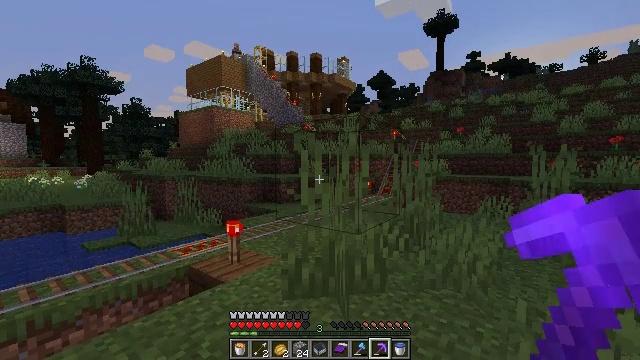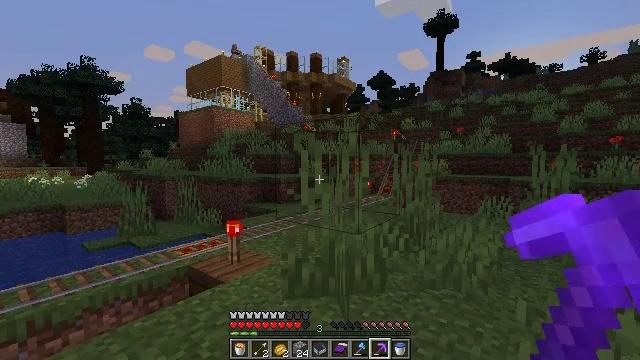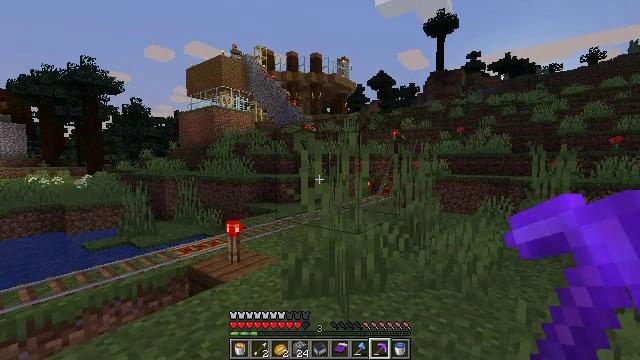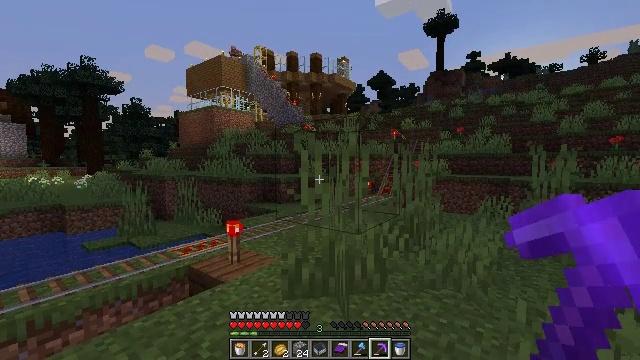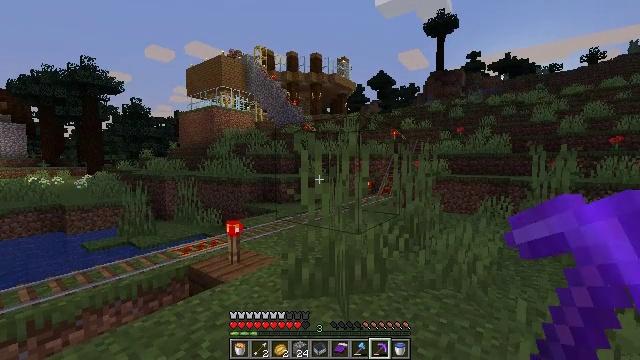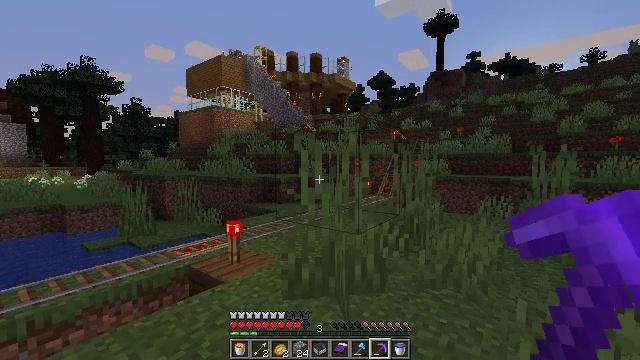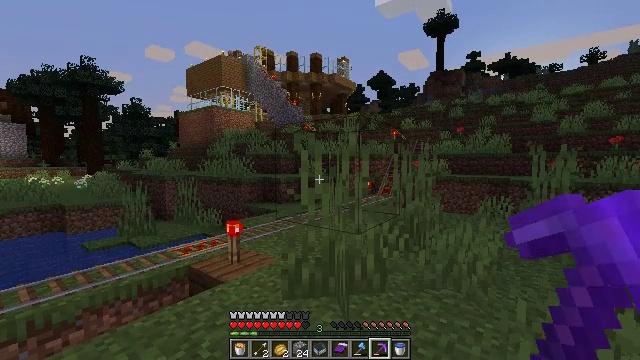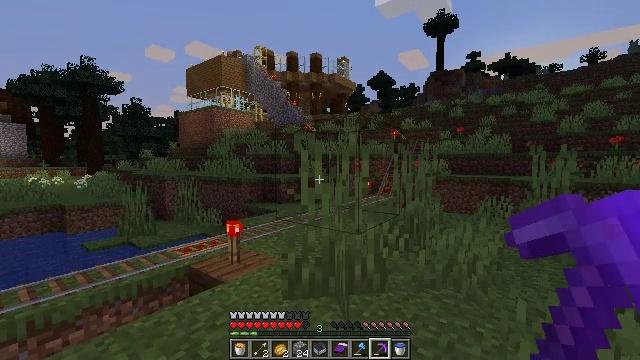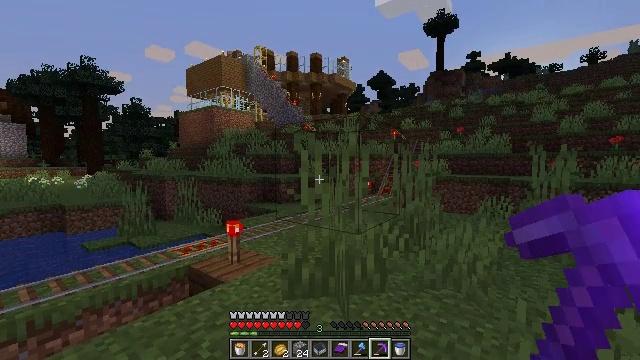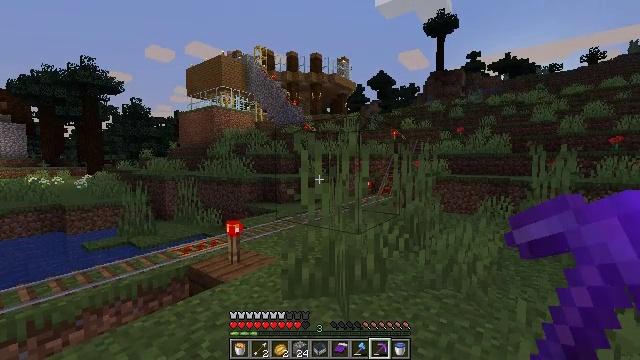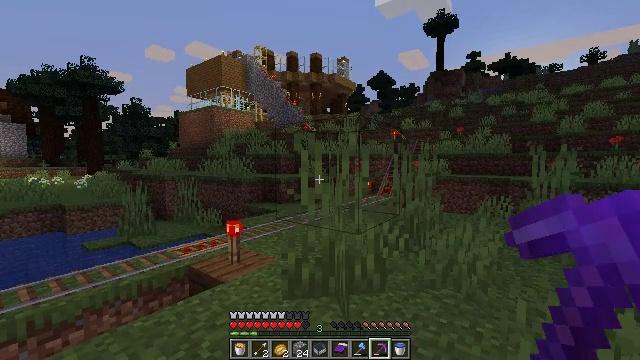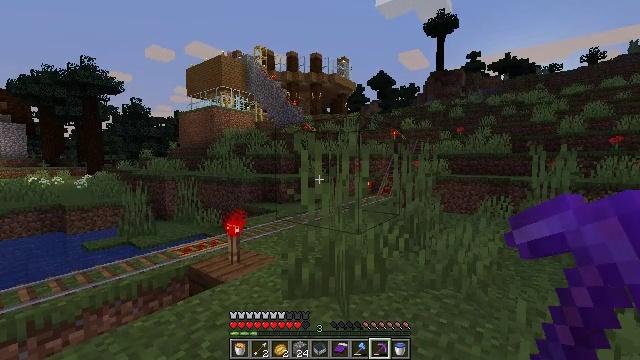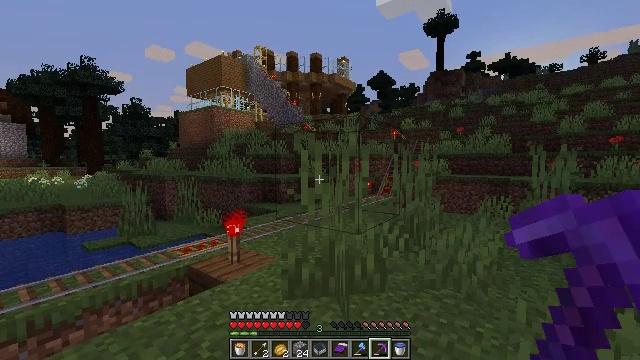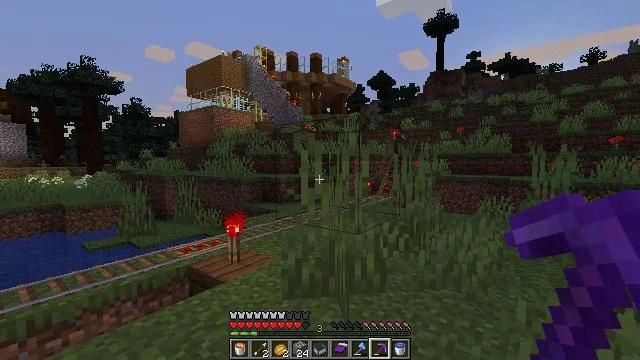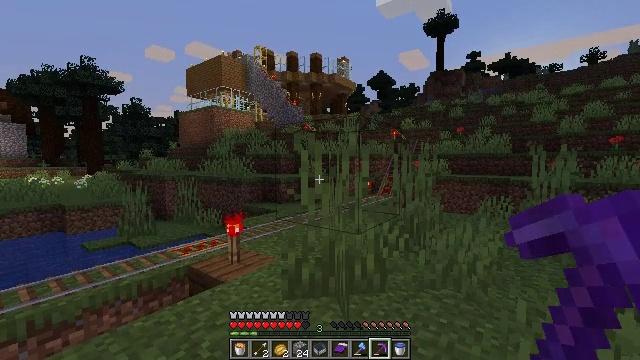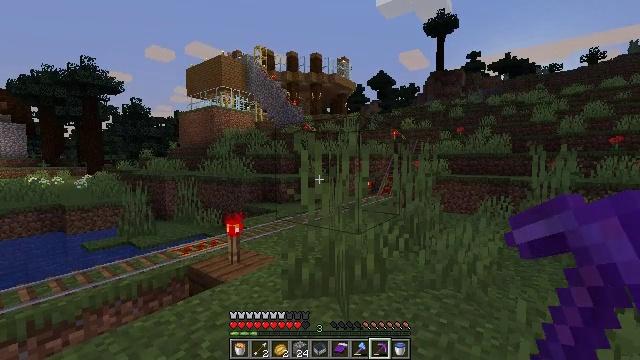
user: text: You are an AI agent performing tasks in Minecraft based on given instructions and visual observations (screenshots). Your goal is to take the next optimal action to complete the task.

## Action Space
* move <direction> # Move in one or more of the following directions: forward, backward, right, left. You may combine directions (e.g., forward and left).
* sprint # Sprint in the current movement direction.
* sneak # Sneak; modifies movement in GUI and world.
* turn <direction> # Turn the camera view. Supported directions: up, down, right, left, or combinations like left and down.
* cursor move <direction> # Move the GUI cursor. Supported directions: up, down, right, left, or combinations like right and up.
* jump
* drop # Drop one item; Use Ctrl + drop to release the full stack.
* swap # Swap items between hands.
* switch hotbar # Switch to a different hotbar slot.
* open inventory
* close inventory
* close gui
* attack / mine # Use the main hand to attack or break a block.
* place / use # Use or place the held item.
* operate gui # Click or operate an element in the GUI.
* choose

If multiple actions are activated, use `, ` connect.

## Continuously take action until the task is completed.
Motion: motion action
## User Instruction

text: Mine cobblestone underground.
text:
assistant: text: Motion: no_op
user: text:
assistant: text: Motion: no_op
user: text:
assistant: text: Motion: no_op
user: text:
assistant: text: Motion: no_op
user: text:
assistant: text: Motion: no_op
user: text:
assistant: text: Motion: no_op
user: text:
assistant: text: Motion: no_op
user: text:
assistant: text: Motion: no_op
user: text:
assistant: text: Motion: no_op
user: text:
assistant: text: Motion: no_op
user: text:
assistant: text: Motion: no_op
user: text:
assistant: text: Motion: no_op
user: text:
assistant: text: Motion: no_op
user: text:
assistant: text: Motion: no_op
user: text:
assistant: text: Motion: no_op
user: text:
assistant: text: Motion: no_op
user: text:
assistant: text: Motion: no_op
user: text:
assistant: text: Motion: no_op
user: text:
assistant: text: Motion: no_op
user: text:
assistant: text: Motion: no_op
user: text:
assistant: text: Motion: no_op
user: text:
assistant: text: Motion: no_op
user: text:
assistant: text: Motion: no_op
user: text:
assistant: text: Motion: no_op
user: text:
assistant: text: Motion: turn right
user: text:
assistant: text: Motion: move forward, turn right
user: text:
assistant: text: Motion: move forward
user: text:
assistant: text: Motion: move forward
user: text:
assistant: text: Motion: move forward
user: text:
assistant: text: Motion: move forward